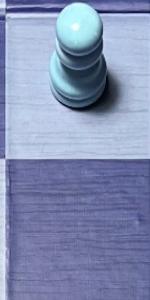
Label: Empty